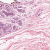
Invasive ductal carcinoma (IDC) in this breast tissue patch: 0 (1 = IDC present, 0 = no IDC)